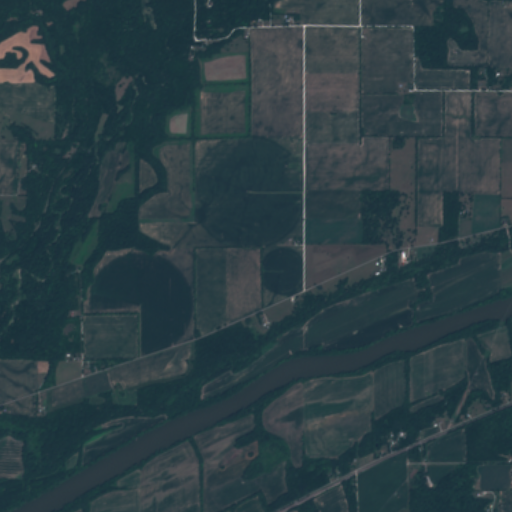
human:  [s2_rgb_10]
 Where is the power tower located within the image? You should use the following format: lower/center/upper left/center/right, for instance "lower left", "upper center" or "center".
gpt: The power tower is located in the lower right of the image.
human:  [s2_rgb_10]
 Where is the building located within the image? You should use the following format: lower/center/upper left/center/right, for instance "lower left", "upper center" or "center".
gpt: There is no building in the image.